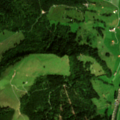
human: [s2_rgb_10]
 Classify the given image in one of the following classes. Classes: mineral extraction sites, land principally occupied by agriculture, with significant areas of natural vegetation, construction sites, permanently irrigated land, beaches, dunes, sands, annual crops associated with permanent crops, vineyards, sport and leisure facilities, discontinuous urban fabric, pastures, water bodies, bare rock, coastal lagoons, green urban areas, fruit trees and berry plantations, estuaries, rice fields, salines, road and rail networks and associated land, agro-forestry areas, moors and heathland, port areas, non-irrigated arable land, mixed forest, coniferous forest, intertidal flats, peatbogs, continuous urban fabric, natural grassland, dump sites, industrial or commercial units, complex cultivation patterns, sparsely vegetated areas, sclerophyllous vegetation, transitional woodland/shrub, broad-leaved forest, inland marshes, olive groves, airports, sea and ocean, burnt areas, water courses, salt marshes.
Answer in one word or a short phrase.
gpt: pastures, complex cultivation patterns, coniferous forest, mixed forest, moors and heathland